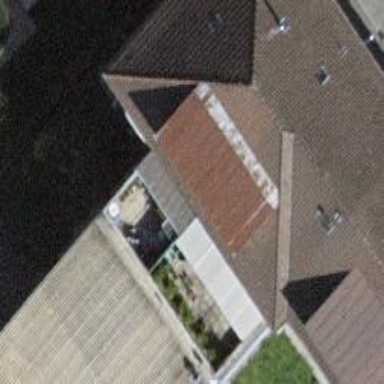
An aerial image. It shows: Building with ridge on the roof.